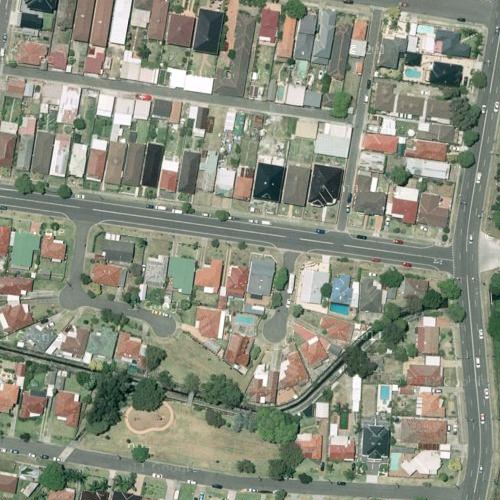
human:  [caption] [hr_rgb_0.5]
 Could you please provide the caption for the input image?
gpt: A residential area with many houses arranged neatly and divided into ractangles by some roads .

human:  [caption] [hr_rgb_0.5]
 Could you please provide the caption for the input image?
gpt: Lots of houses with different colors of roofs are divided into rectangles by some roads .

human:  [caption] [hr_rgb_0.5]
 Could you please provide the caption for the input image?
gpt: Many houses in the residential area are divided into rectangles by some roads .

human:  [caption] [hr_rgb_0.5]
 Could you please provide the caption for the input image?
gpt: Many houses are densely arranged and divided into rectangles by some roads .

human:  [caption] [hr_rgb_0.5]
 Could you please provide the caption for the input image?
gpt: Houses with different colours of roofs are divided into rectangles by some roads .